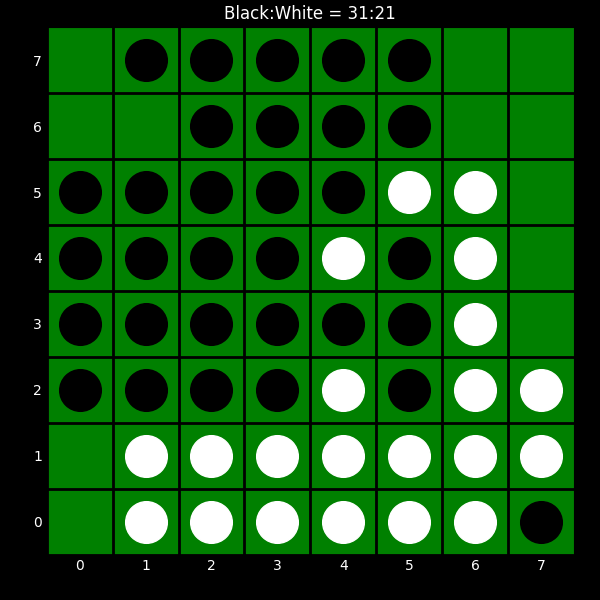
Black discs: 31
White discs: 21